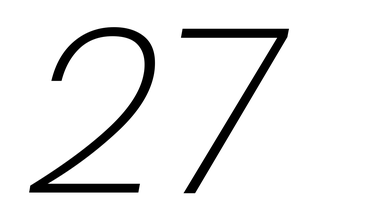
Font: Poppins-ExtraLightItalic